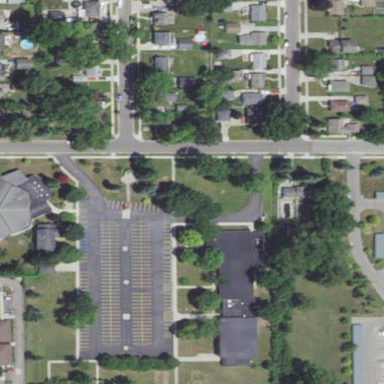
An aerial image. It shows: School.